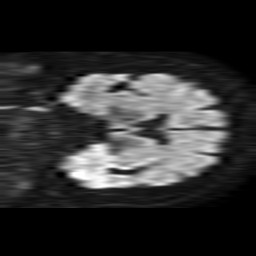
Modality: TRACE
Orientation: coronal
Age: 64
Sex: male
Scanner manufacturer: philips
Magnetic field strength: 1.5 T
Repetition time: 3.509 s
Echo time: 0.07039 s